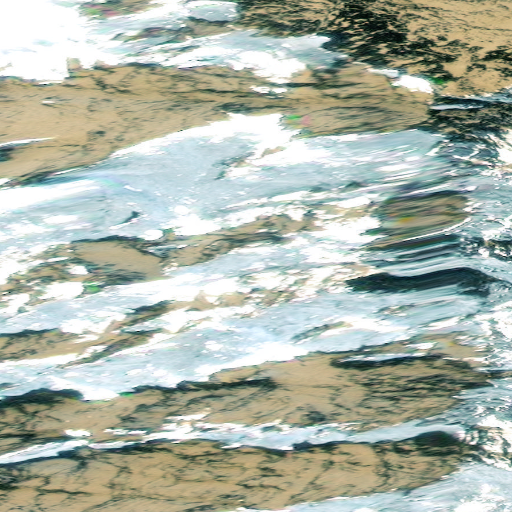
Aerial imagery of mountain in Alaska named Blind Pass Mountain containing only unknown